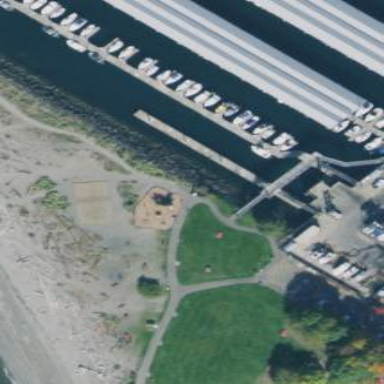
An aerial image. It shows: Park with designated picnic site for tourists.